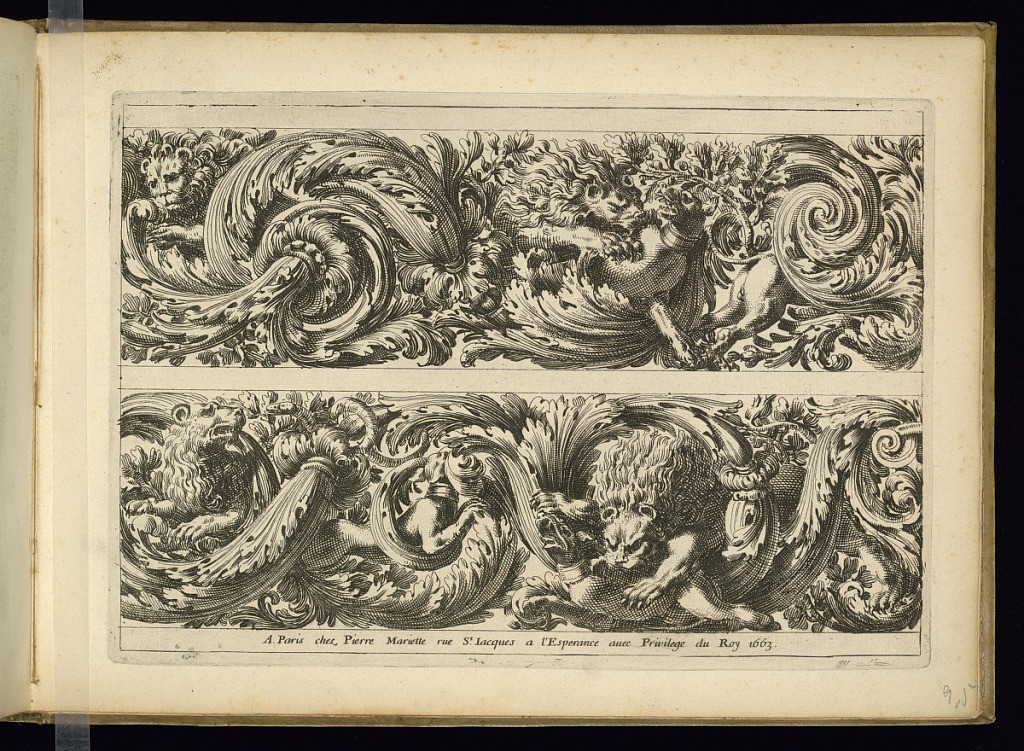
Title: Two Frieze Designs
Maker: Jean Le Pautre, French, 1618–1682
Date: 1663
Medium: Etching on laid paper
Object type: Print
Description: Two frieze designs with lions and dogs fighting within scrolling leaves (rinceaux) and foliate branches. The publisher's address and date are lettered below.